Question: I was wondering what kind of MVC pattern the illustration below is. We are developing a web application according to this pattern using ColdFusion and it goes pretty well so far. But is it even some kind of MVC at all?

A frontend page usually consists of:
- including the corresponding gateways (each model component has its own gateway with dedicated functionality)
- using the provided GATEWAY struct (contains components, arrays, structs etc. representing the desired data) to render output
- simple flow control (if/else/loops) to iterate through the provided data or distinguish view states
- if required: build forms (POST to same page) and name their field names according to GATEWAY specifications
The GATEWAY file (always separated from frontend page) validates the request (usually POST data) and takes care of the data retrieval (i.e. selects/inserts/updates on database). Usually the GATEWAY requests data regardless of actions (evaluation of runetime data like SESSION). All operations are fail-safe, so either there is data in the resulting struct or the data is empty. Either way, two arrays (success, errors) in the struct provide a log of all performed actions during the processing to react accordingly on the frontend page. Most data is provided as components (objects), but all in all it is not a fully object-orientied approach. The only thing they have in common is: they all describe input parameters (GET, POST, Session, Cookie) and outgoing parameters, like a (RESTful) web service.
I came up with a lot of ideas about the used pattern, but I wasn't able to match it in all regards yet.
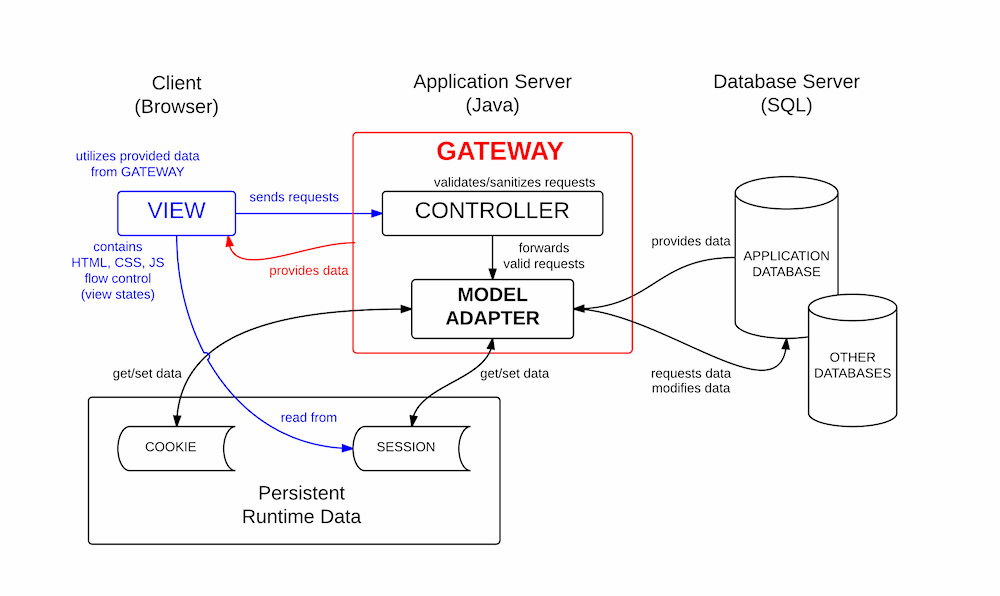
Answer: To my mind the most important thing MVC provides is the separation between your view and your model. By doing this you can completely replace the view or the model without having to make changes to the other. In fact the main purpose of the controller is to act as the man in the middle between the two. Need to switch database servers, you shouldn't have to change out your view, or even your controller really. Need to create a new view, or replace the view you have, again you shouldn't have to mess with your model or controller really.
Ask yourself those questions about this proposed framework your going to create and the answers should come easy.